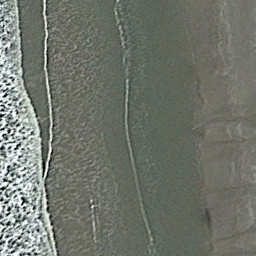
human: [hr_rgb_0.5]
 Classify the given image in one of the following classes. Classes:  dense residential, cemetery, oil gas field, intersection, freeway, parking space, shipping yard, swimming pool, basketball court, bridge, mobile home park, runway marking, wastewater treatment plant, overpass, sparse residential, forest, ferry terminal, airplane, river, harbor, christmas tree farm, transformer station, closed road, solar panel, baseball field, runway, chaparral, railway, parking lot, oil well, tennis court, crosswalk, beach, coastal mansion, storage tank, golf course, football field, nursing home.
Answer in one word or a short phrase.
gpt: beach